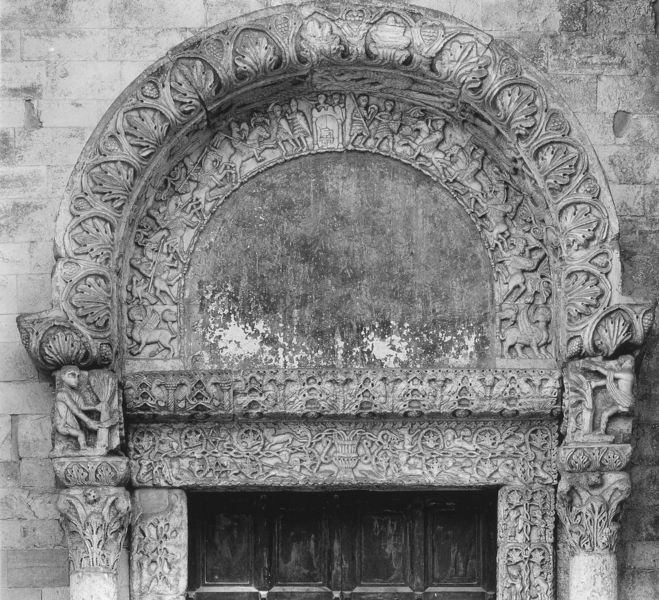
Titel: Porta dei Leoni (Nordportal)
Standort: Bari, S. Nicola (EU - I - Apulien)
Schlagwörter: blätter, flügel, gestein, menschen, grau, holz, säule, säulen, tür, tiere, muster, ornament, alt, wand, stein, pferd, pferde, reiter, rund, skulptur, statue, relief, bogen, mauer, ziegel, türe, figuren, krieg, schlacht, soldaten, detail, floral, ornamente, verzierung, tor, foto, fotografie, eingang, fugen, torbogen, ritter, kapitell, gemäuer, portal, löwen, romanik, affen, holztür, als, figure, türsturz, gefache, gemeiselt, gemißelt